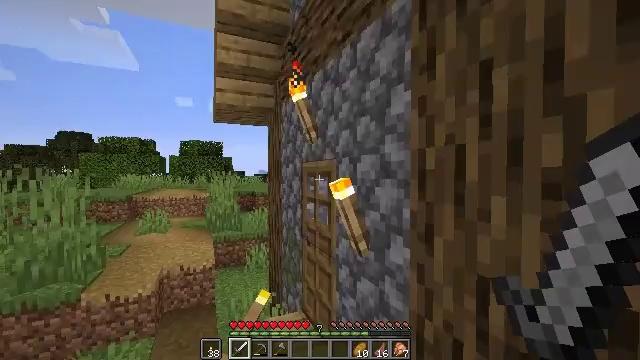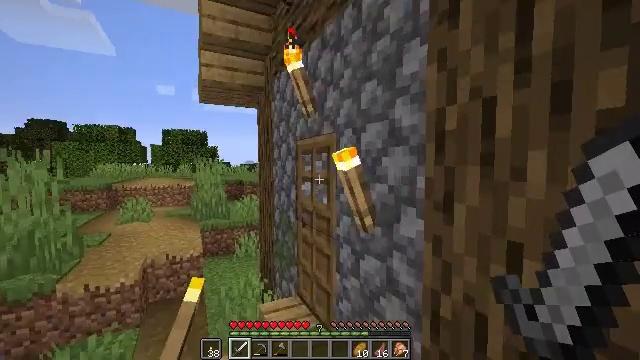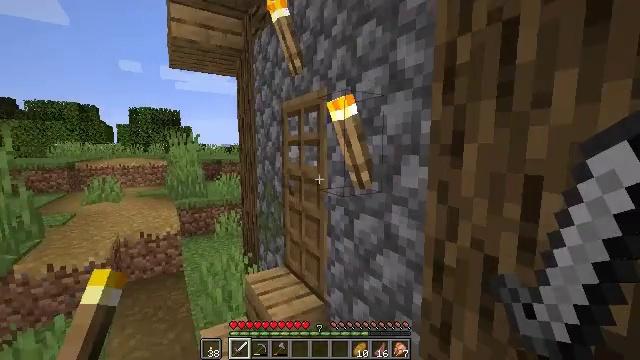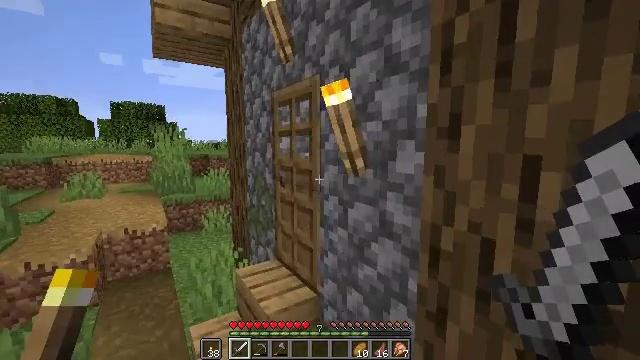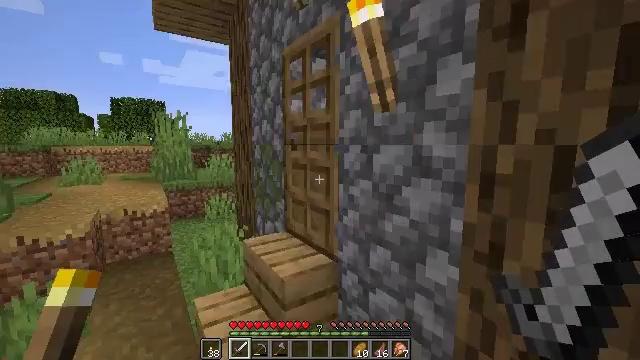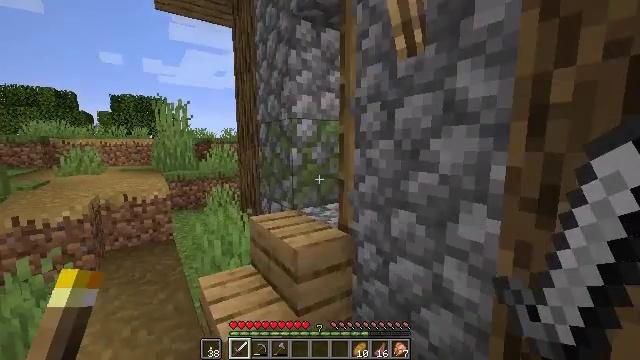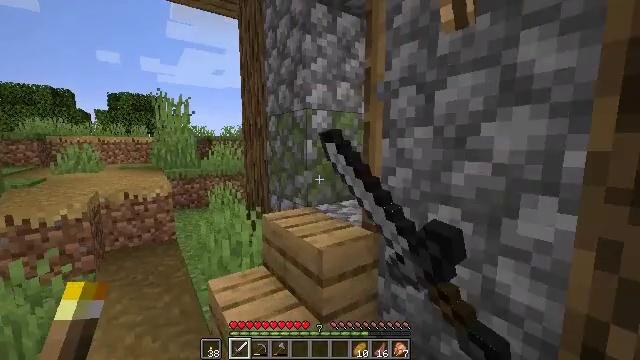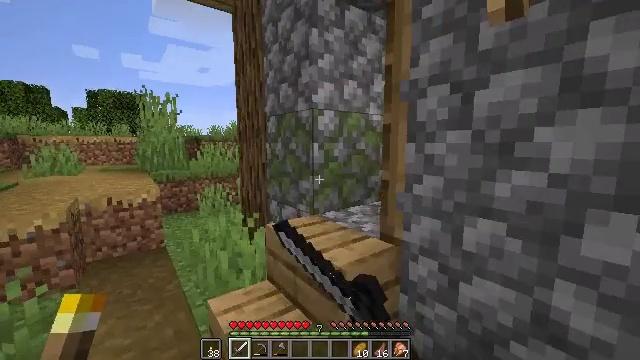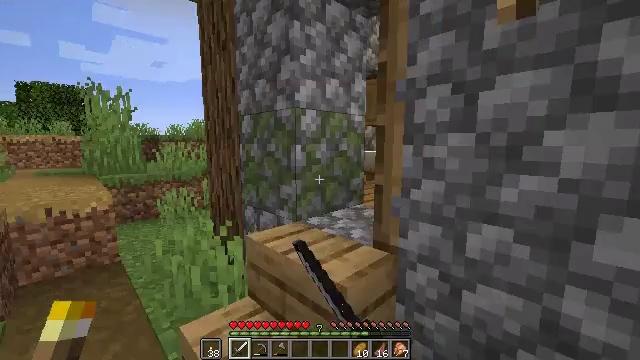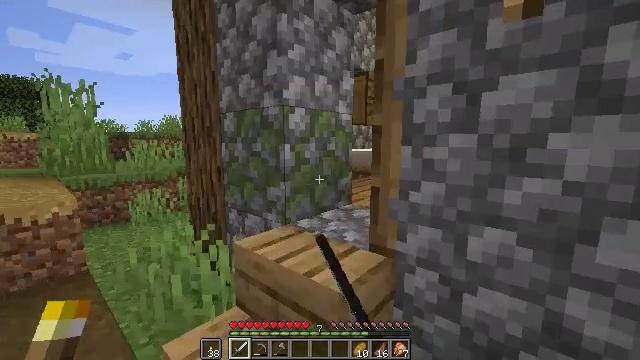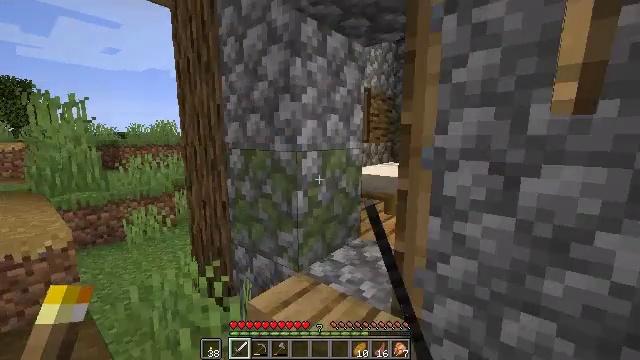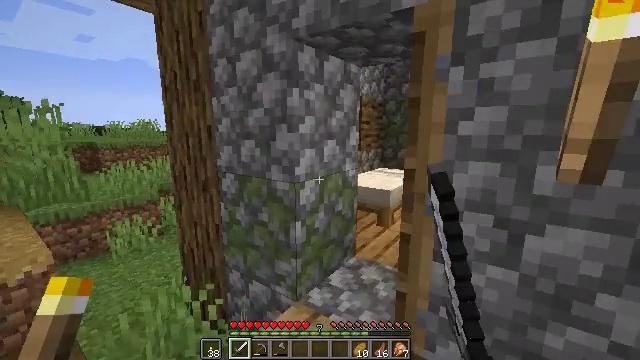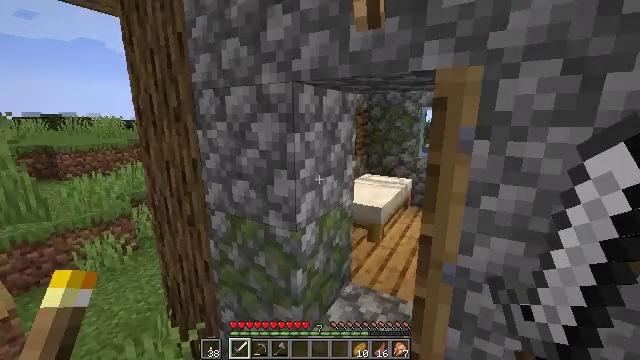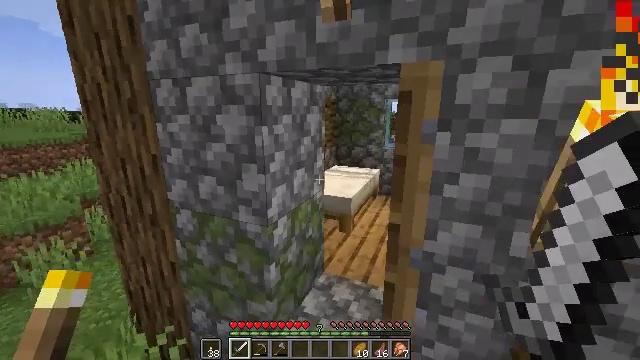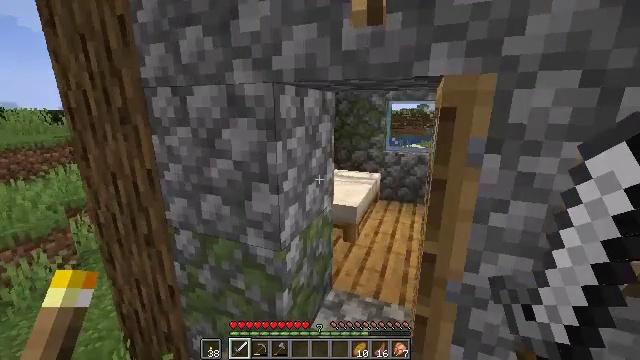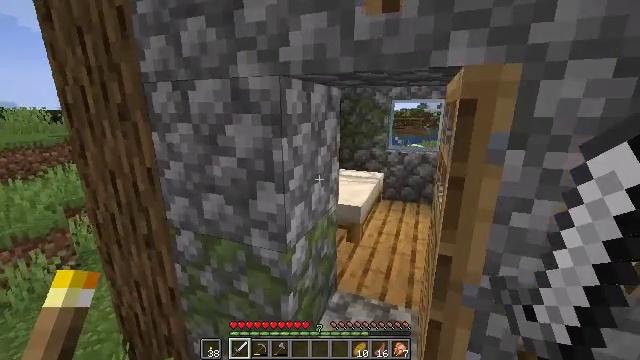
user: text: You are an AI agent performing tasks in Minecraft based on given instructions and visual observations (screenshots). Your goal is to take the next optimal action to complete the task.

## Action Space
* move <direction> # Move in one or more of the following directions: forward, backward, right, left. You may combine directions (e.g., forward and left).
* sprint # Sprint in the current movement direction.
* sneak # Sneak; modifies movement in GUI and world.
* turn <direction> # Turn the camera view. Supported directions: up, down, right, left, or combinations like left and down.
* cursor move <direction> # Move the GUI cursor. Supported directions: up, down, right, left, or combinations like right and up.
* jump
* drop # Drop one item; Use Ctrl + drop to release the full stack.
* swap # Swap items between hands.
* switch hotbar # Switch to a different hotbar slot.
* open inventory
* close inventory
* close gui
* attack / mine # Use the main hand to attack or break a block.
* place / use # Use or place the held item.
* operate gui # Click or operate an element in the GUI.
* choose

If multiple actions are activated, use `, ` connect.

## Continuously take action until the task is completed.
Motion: motion action
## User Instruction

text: Break the wall torch for relocation.
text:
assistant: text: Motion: move forward and move left, turn right and down
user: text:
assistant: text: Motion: move forward and move left, turn right and down
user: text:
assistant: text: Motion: move forward and move left, turn right
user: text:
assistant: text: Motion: move forward and move left
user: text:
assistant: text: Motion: move forward and move left, use / place
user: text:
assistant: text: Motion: move forward and move left, use / place
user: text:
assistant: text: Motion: move forward and move left, turn right, use / place
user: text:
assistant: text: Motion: move forward and move left, turn right, use / place
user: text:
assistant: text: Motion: move forward and move left, turn right, jump
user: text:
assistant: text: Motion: move forward, turn right, jump
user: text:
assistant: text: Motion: move forward, turn right and down
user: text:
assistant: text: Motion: move forward, turn right and down
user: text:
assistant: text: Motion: move forward, turn right and down
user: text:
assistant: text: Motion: move forward, turn right
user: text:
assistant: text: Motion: move forward
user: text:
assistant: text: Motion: move forward
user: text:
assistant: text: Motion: move forward, turn right
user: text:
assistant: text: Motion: move forward, turn right and down
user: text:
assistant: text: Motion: move forward, turn right and down
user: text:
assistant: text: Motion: turn right
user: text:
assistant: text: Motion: no_op
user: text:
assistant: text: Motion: move right, turn right
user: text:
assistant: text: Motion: move right, turn right
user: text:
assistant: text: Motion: move right, turn right and up
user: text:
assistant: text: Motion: turn right and up
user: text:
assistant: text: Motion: turn right and up
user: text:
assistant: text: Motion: turn right and up
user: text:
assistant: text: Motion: no_op
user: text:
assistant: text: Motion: no_op
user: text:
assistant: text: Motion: turn left